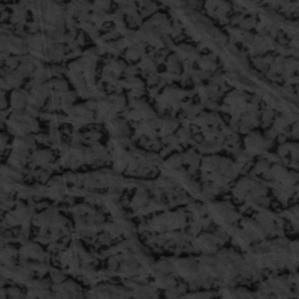
Label: frost